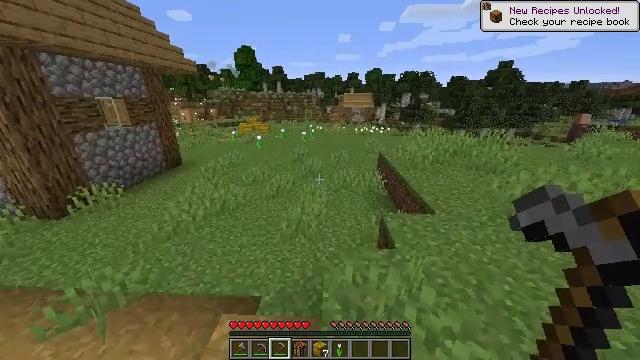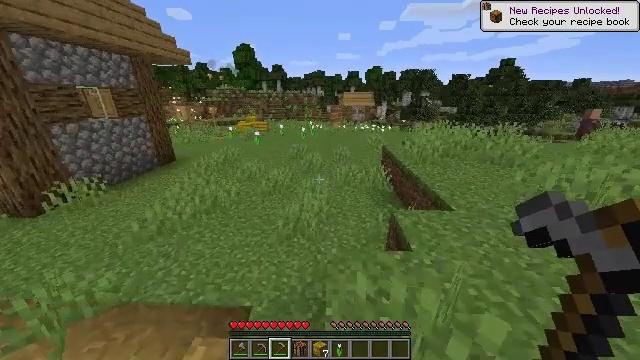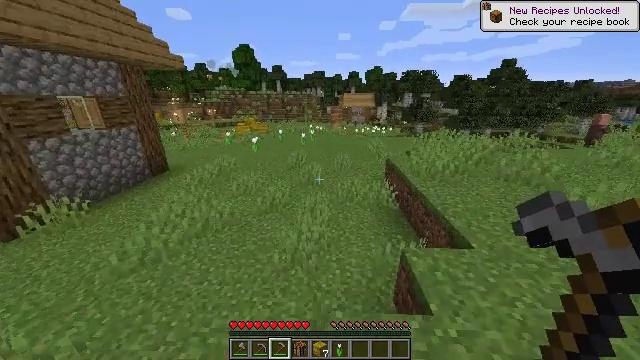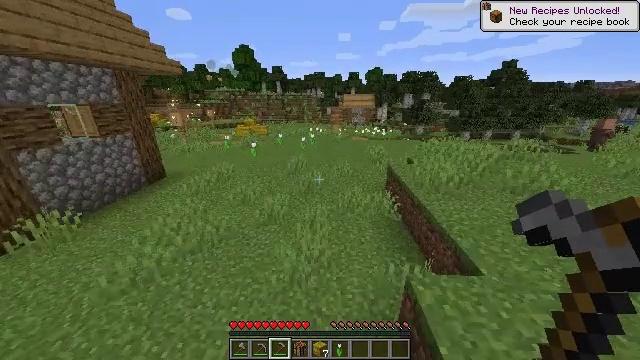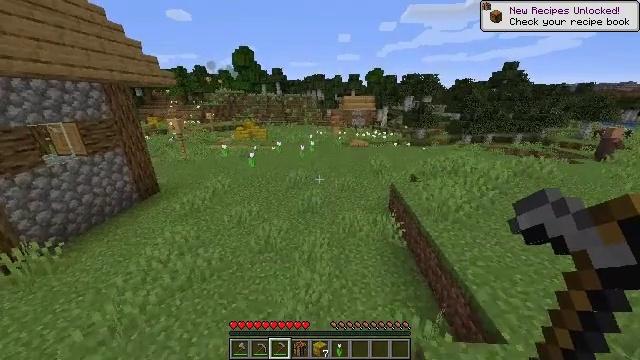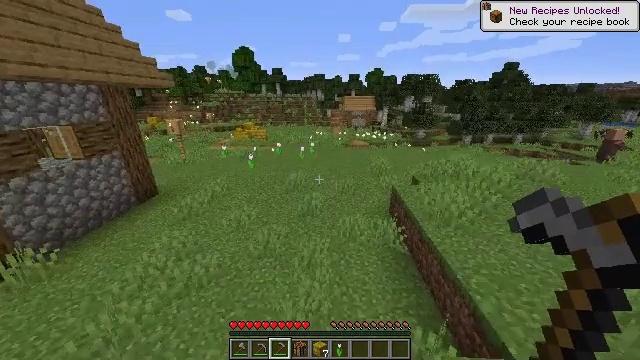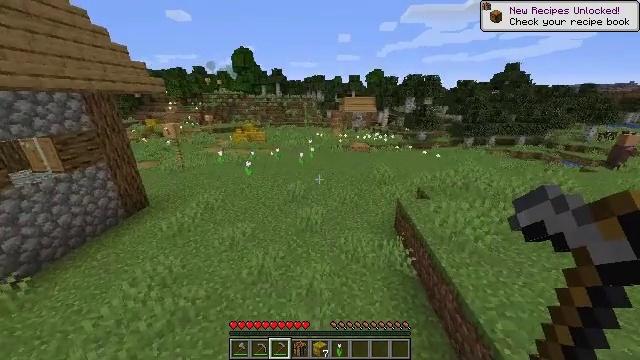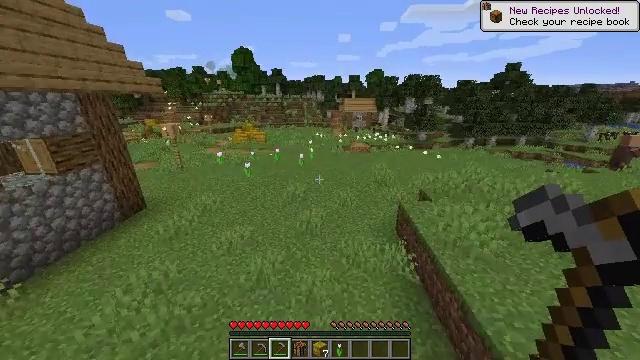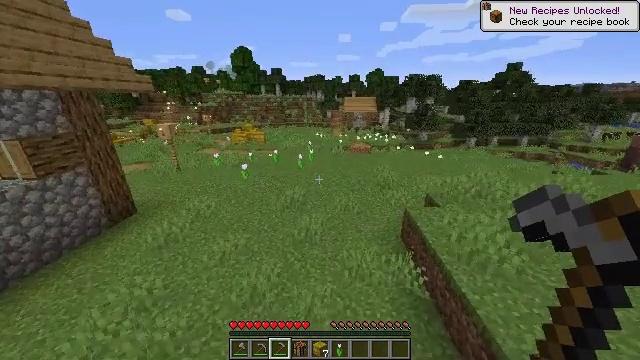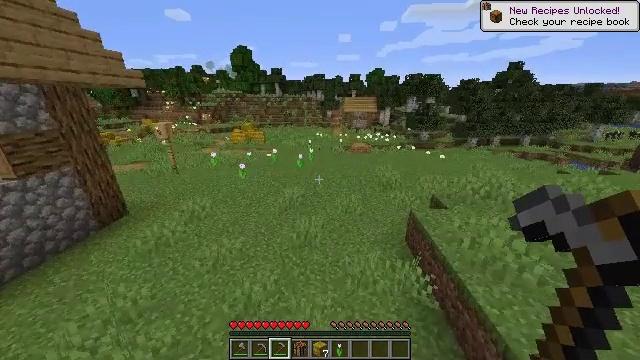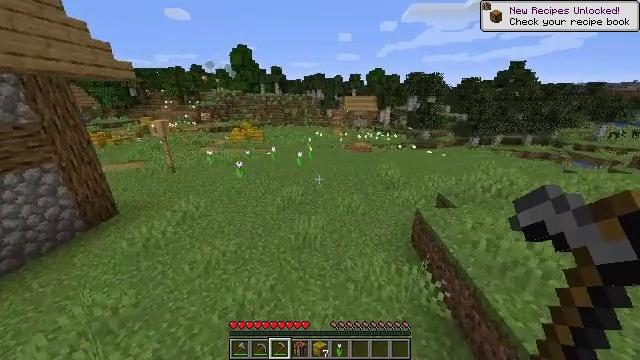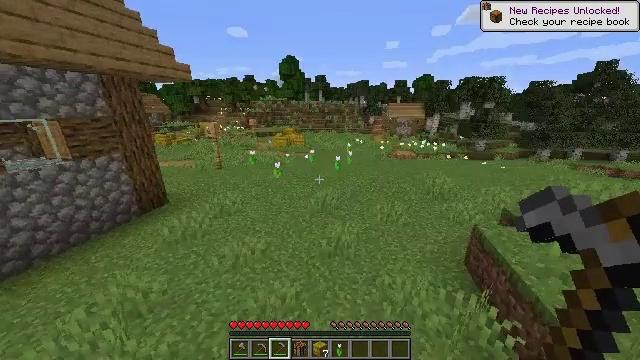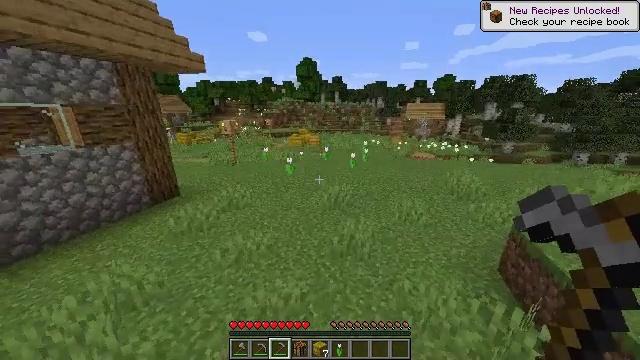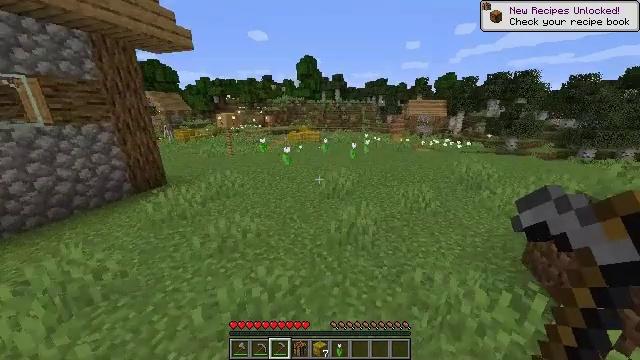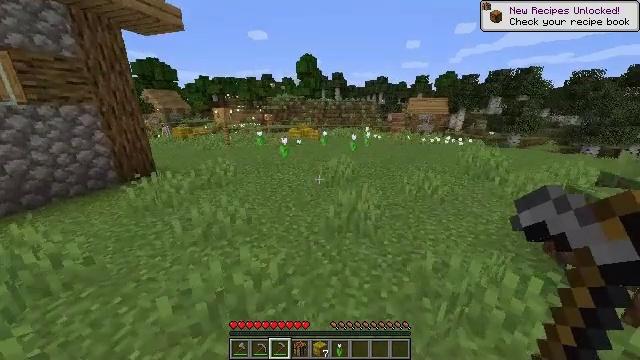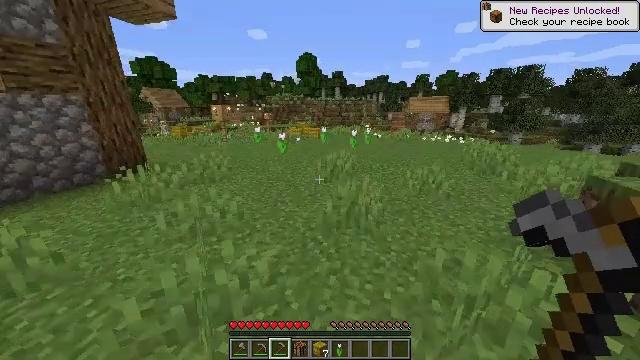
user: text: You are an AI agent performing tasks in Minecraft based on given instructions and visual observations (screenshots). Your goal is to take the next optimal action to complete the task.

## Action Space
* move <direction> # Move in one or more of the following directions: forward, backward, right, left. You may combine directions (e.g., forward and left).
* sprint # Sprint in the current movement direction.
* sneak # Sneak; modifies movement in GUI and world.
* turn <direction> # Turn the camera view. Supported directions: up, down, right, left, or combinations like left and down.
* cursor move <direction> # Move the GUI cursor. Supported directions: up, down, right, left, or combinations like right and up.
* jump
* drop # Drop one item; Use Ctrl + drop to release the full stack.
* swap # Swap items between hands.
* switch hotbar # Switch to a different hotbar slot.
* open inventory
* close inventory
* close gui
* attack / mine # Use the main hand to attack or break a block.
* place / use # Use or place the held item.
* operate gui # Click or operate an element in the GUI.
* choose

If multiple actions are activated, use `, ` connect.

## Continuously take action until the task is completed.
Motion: motion action
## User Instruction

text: Harvest hay blocks from the village.
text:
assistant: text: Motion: move forward, sprint, jump
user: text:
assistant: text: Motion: move forward, sprint, jump
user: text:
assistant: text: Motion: move forward, sprint, jump
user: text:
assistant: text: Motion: move forward, sprint, jump
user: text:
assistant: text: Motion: move forward, sprint, jump
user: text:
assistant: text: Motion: move forward, sprint, jump
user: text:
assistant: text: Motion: move forward, sprint, jump
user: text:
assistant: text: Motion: move forward, sprint, jump
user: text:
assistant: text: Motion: move forward, sprint, jump
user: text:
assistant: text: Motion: move forward, sprint, jump
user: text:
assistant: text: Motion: move forward, sprint, turn left and up, jump
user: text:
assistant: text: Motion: move forward, sprint, turn left, jump
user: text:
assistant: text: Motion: move forward, sprint, jump
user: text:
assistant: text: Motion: move forward, sprint, jump
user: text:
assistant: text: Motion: move forward, sprint, jump
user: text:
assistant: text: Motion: move forward, sprint, jump
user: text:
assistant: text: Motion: move forward, sprint, jump
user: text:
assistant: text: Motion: move forward, sprint, jump
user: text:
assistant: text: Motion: move forward, sprint, jump
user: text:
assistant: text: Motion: move forward, sprint, jump
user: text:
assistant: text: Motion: move forward, jump
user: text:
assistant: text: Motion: move forward, jump
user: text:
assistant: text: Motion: move forward, jump
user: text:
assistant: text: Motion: move forward, jump
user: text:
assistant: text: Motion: move forward, jump
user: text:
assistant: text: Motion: move forward, jump
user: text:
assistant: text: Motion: move forward, jump
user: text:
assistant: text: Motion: move forward, jump
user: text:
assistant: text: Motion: move forward, jump
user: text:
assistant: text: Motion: move forward, jump